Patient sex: F
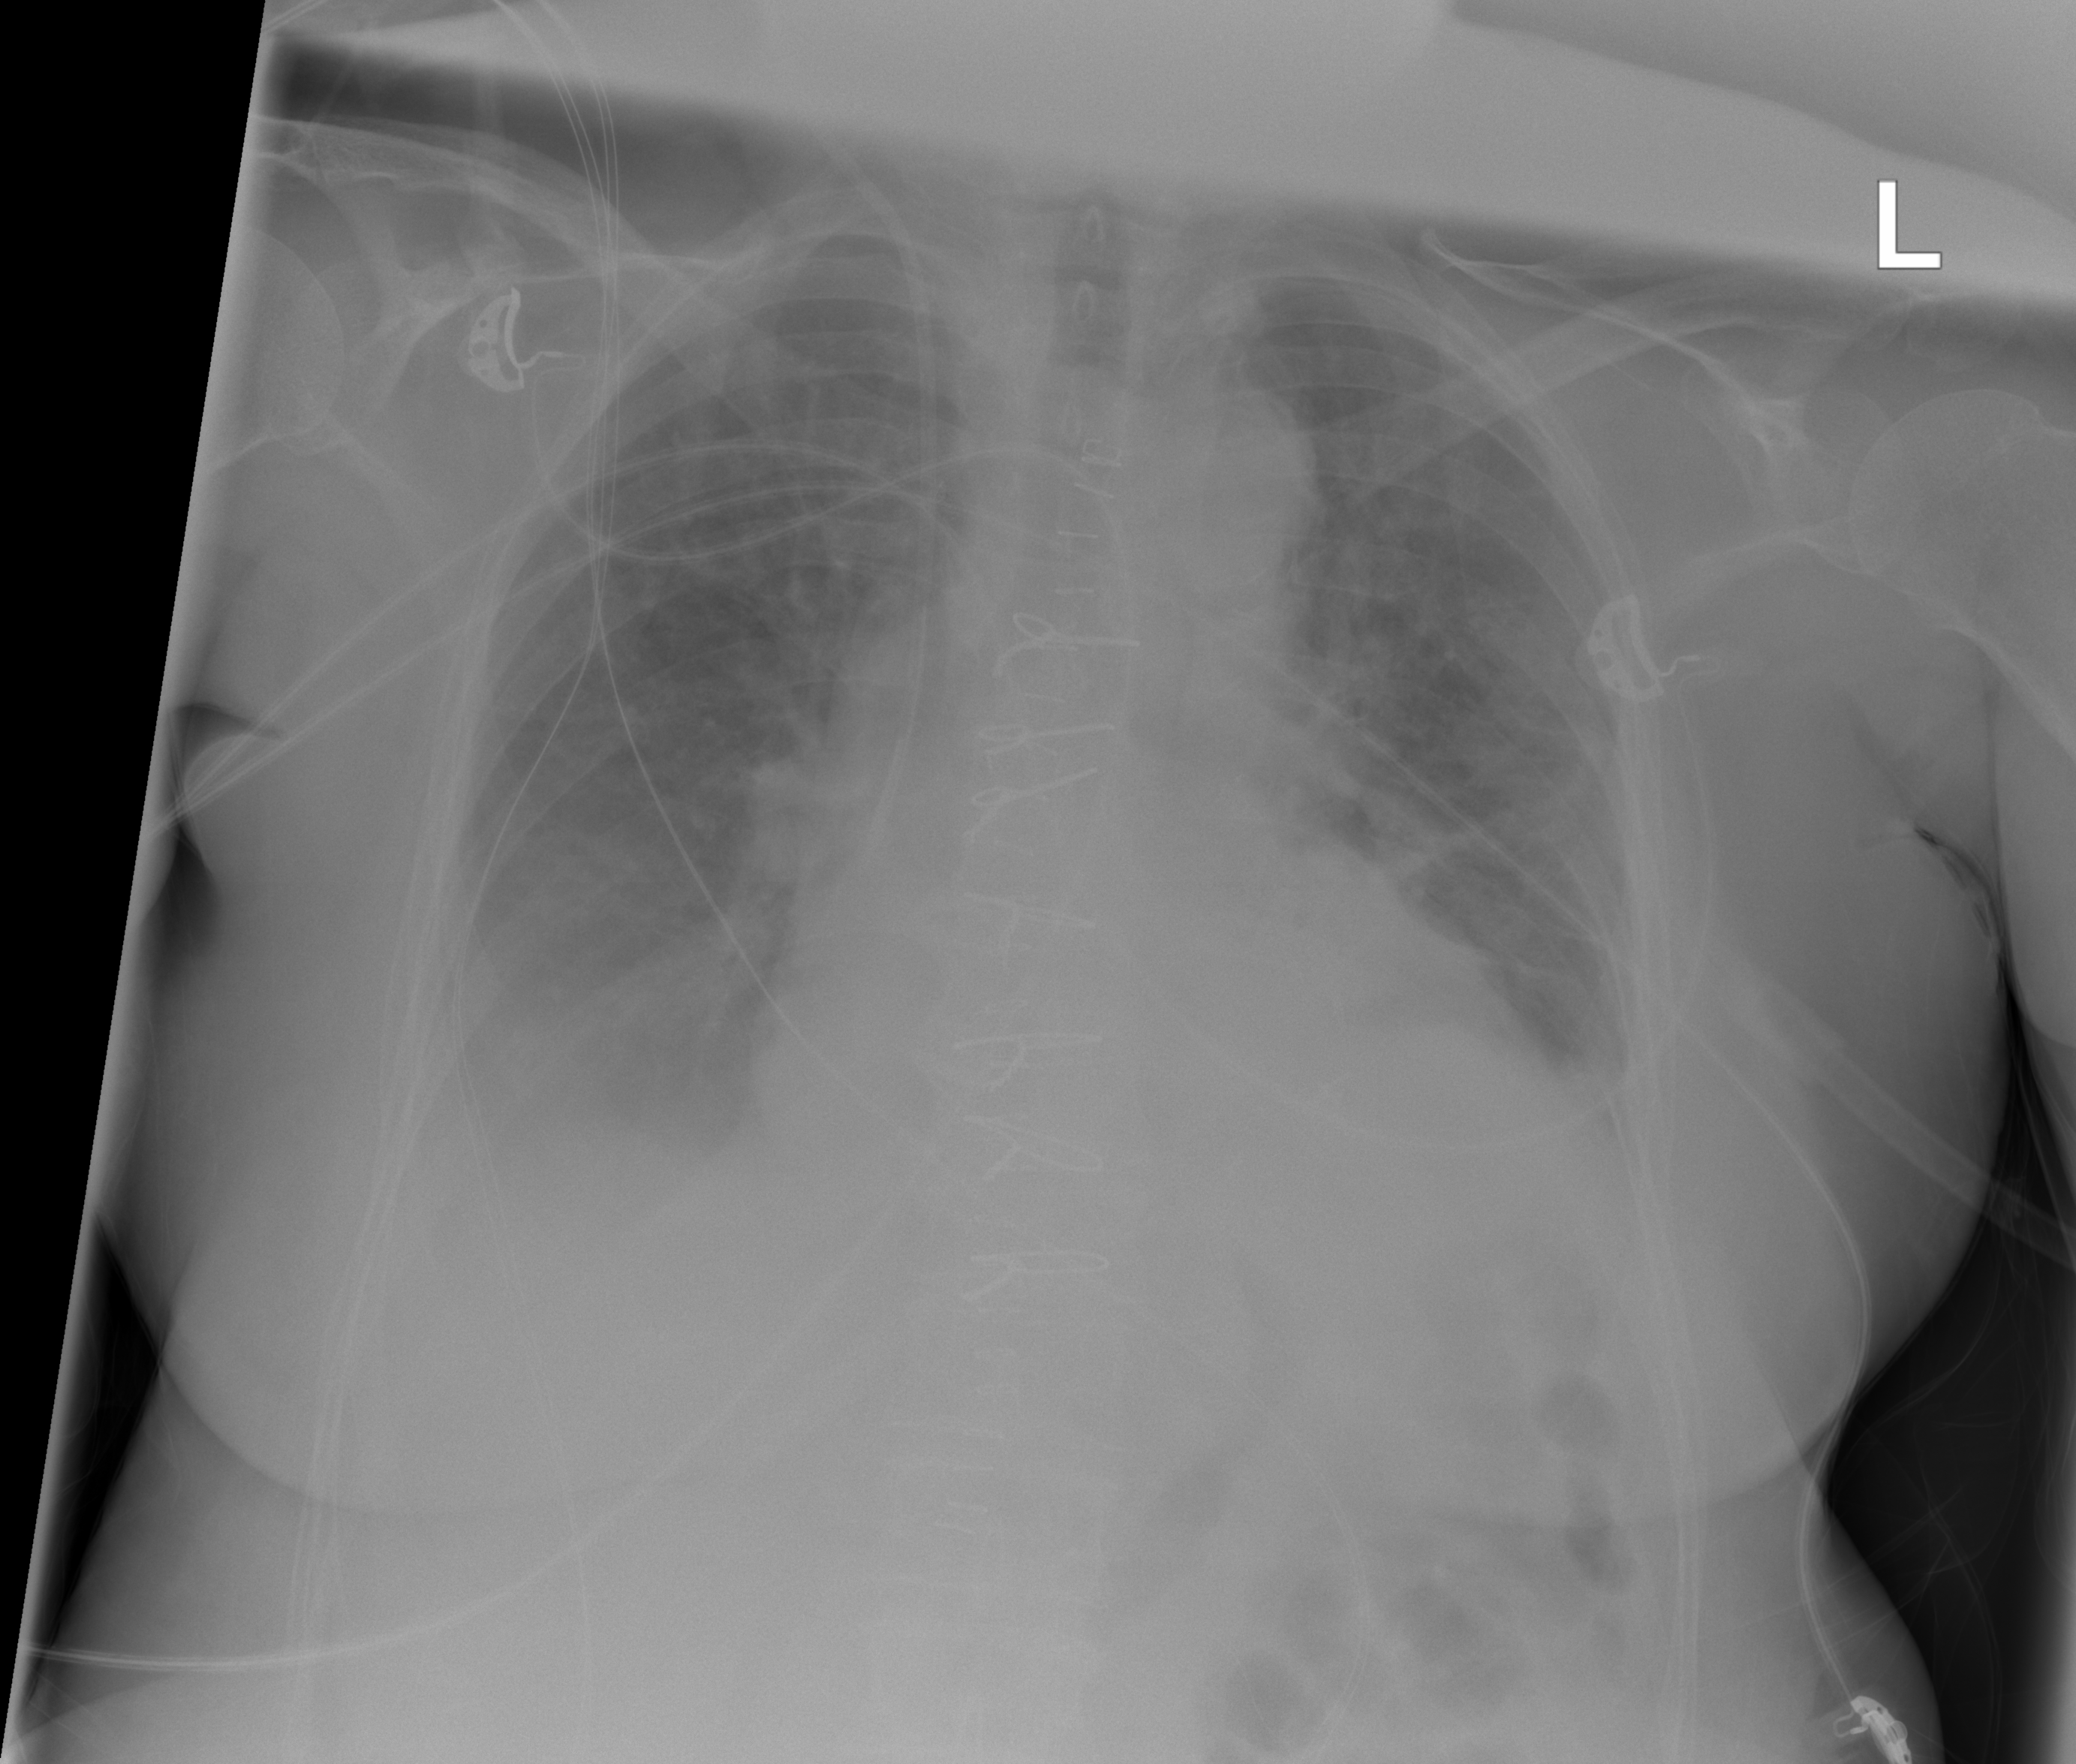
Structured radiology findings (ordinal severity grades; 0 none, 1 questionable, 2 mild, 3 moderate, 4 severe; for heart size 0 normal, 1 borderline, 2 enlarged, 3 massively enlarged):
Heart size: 0
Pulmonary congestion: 0
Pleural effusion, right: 2
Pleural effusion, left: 2
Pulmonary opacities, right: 0
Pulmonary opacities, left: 0
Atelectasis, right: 2
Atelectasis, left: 2